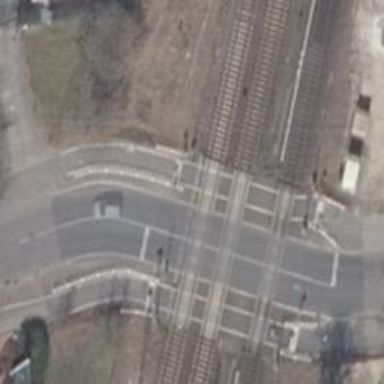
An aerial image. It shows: Level crossing with lights and saltire.